Question: This is my first mac application. I've written for iOS before and have been able to accomplish this same goal.
I'm trying to change the background color of a custom view. In the photo below, the two views are named 'view0' and 'view1'.
Here's the code I'm trying to use to accomplish this (in the AppDelegate.m file):
'''
- (IBAction)upPressed:(id)sender {
NSLog(@"upPressed");
self.view0.layer.backgroundColor = CGColorCreateGenericRGB(1, 0, 0, 1);
}
'''
I'd like the color of 'view0' to turn red upon pressing the up button. The button click registers fine.
When I run the simulator, the views do not even show up.
Upon clicking the up button, nothing changes.
Why is this single line of code inadequate? In iOS, I was able to use a similar method of setting the background color of a view to simply make its color change.

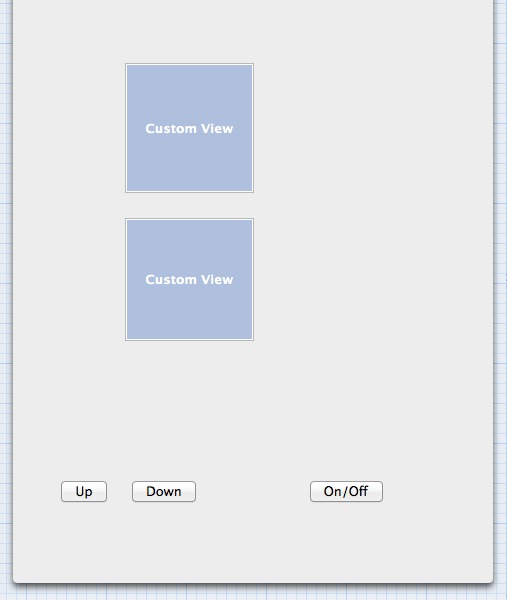
Answer: Select the custom view and then select the 'Show View Effects Inspector' in the right pane (looks like 3 pieces of paper on top of each other in Utilities Window). Check the box next to Custom View under Core Animation Layer. This will enable the Core Animation for that view type.